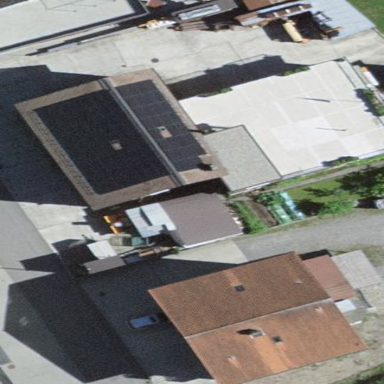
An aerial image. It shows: Simple house.